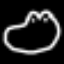
Label: frog